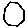
Label: hexagon